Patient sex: M
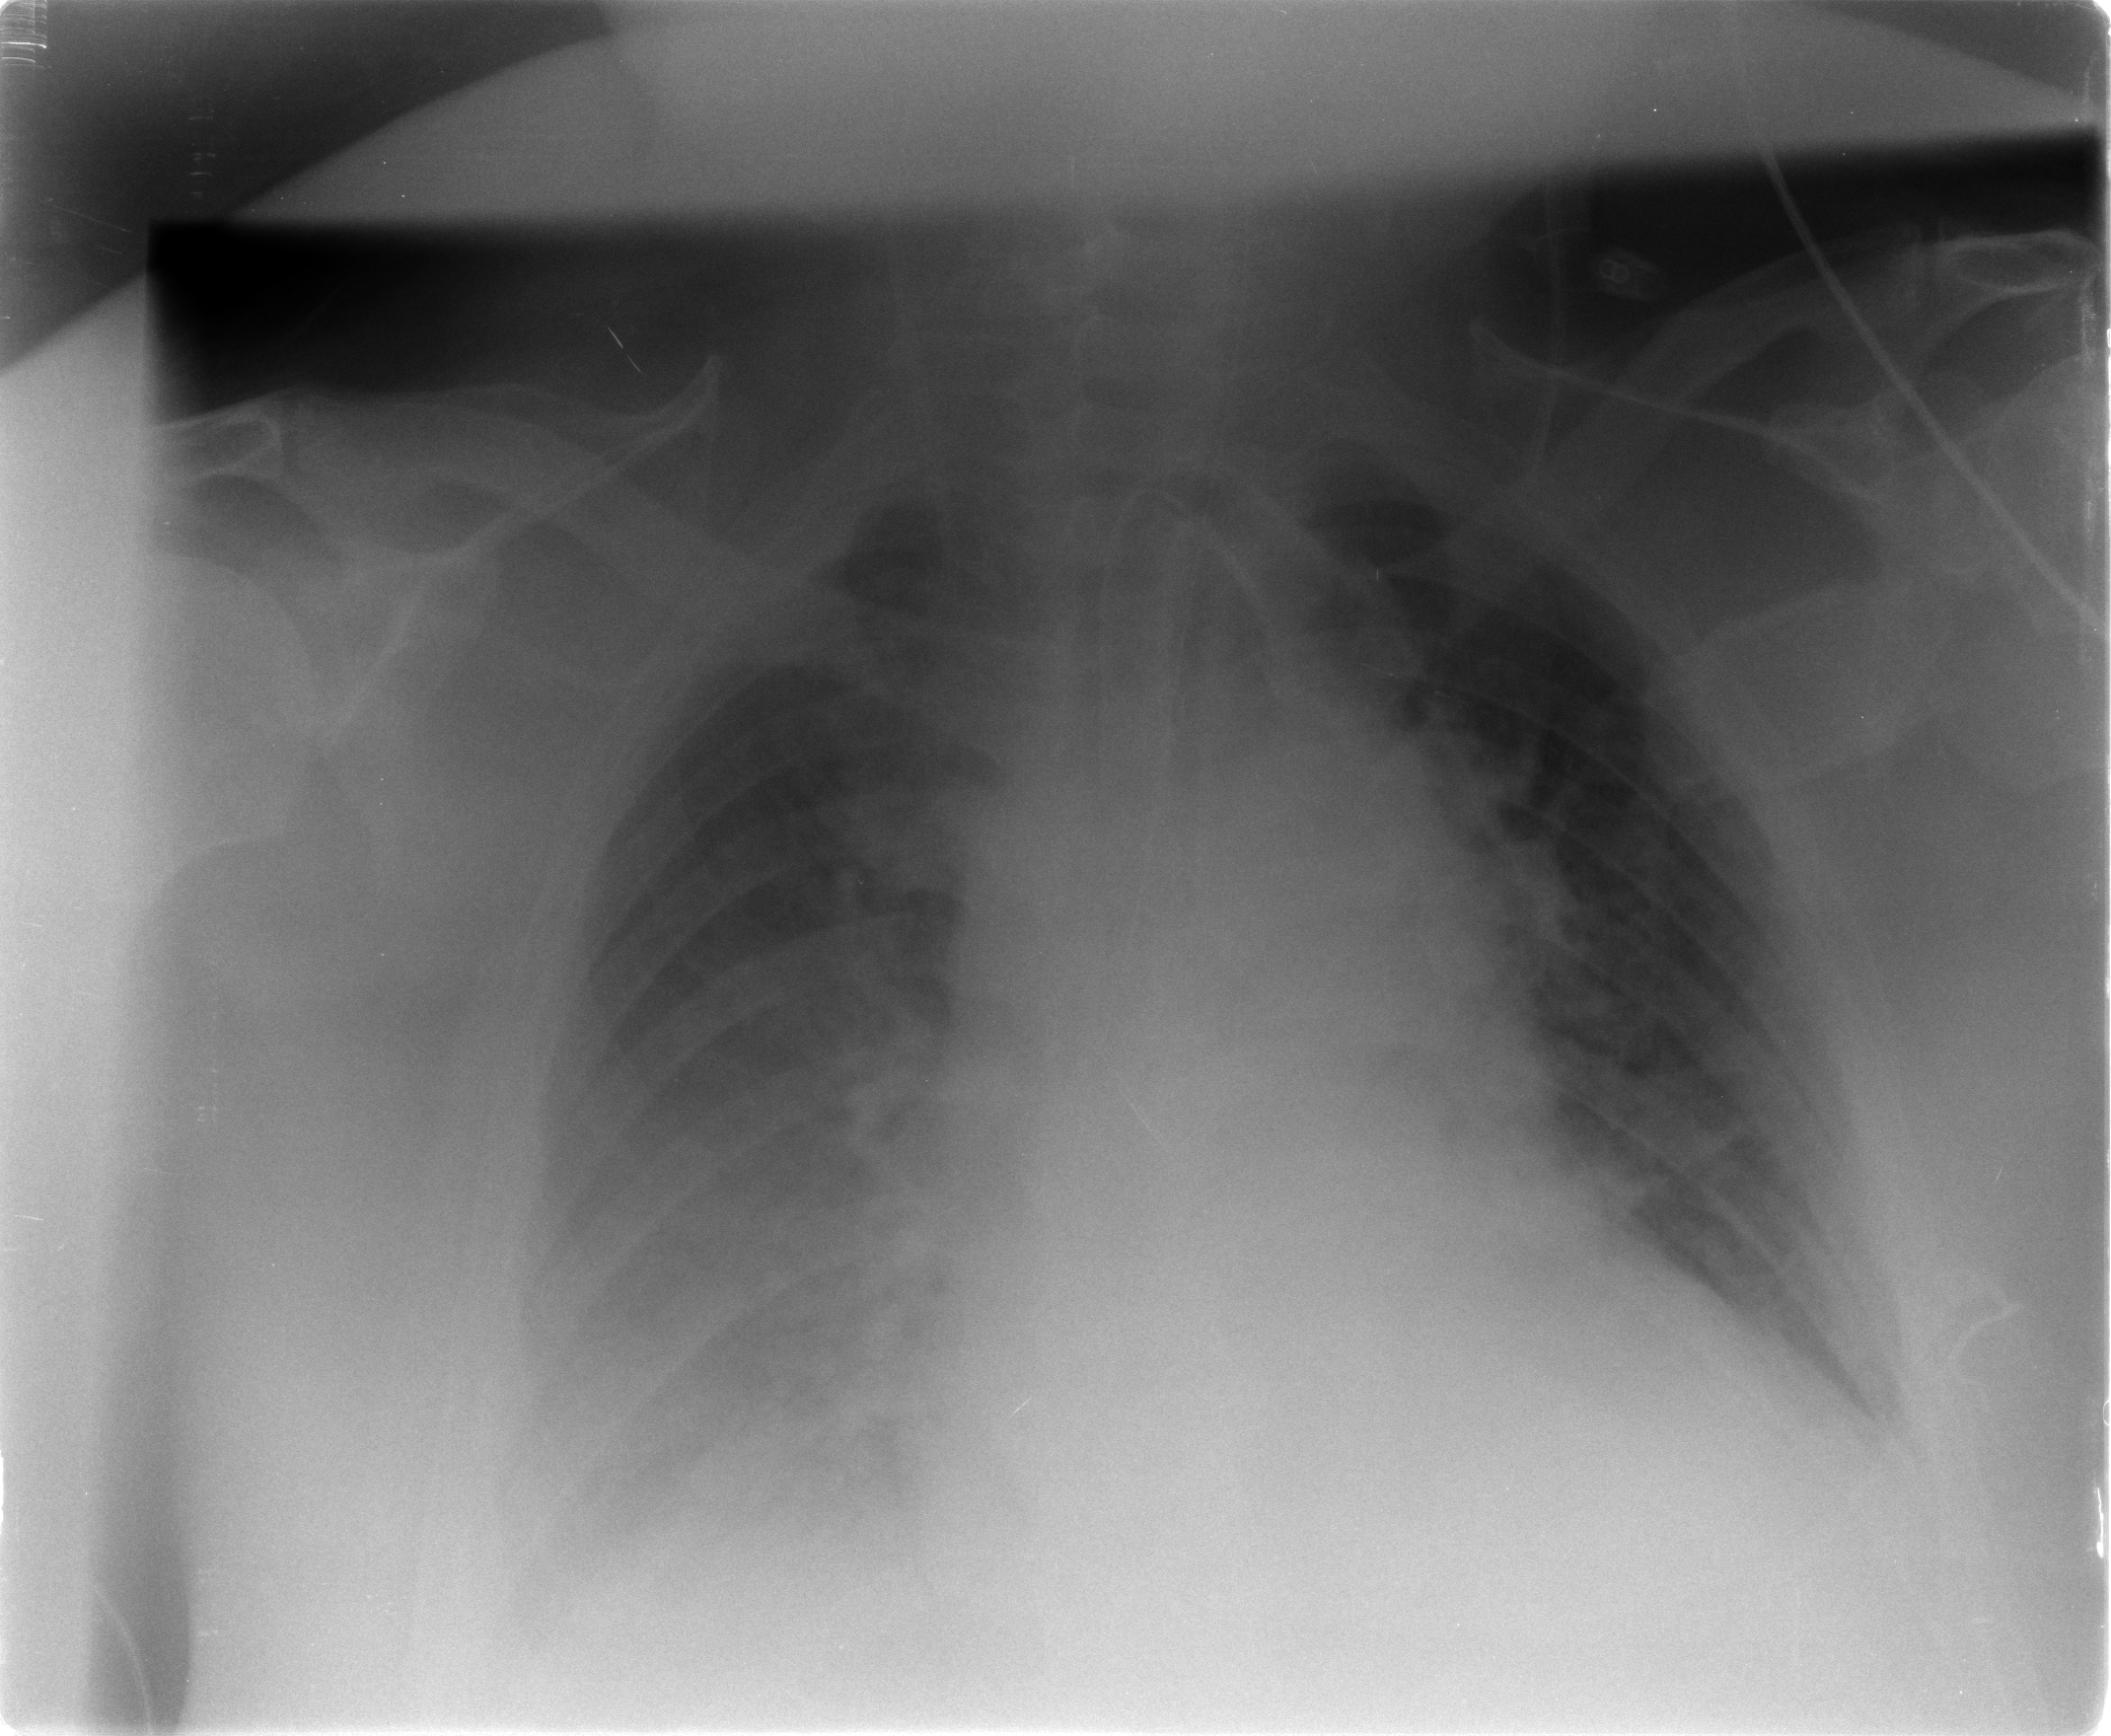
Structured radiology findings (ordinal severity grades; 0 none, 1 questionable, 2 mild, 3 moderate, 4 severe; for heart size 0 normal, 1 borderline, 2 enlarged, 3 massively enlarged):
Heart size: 2
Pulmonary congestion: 2
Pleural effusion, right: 3
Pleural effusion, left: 2
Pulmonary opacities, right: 2
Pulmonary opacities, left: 2
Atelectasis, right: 3
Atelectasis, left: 2